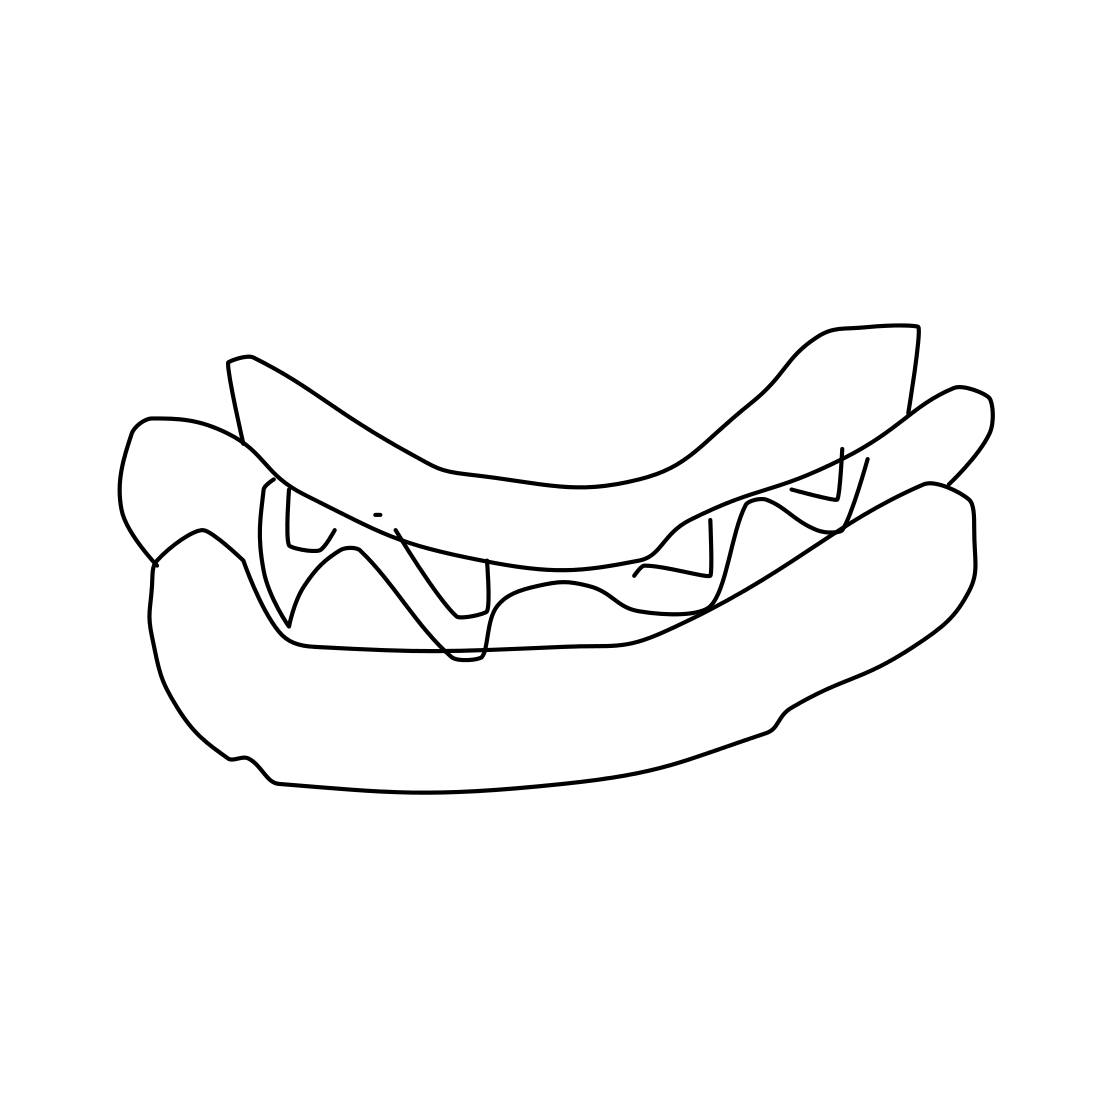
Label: hot-dog